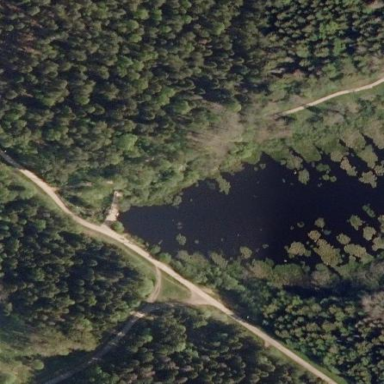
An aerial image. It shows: Pond with natural water.